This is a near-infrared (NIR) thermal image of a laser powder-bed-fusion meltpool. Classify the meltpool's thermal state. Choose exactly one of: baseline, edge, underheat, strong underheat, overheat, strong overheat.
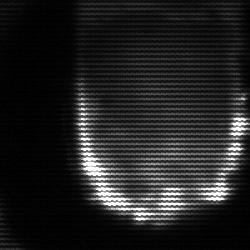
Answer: baseline